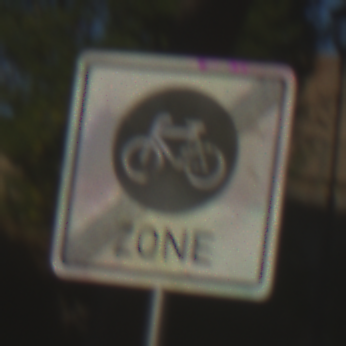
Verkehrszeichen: EndeFahrradzone
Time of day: MorningAfternoon
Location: Outdoor (Suburban)
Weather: Clear
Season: NotSpecified
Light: Natural